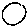
Label: circle